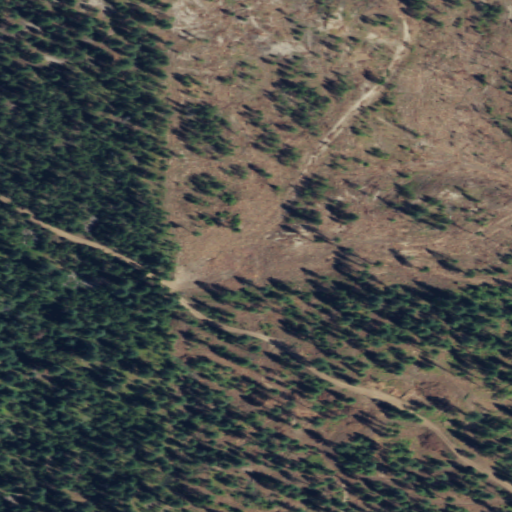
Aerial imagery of plain(s) in Washington named Becker Flat containing shrub, evergreen forest, and grassland